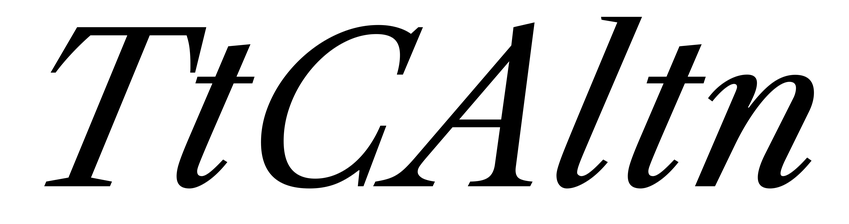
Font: LibreCaslonText-Italic_Italic